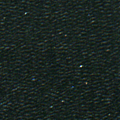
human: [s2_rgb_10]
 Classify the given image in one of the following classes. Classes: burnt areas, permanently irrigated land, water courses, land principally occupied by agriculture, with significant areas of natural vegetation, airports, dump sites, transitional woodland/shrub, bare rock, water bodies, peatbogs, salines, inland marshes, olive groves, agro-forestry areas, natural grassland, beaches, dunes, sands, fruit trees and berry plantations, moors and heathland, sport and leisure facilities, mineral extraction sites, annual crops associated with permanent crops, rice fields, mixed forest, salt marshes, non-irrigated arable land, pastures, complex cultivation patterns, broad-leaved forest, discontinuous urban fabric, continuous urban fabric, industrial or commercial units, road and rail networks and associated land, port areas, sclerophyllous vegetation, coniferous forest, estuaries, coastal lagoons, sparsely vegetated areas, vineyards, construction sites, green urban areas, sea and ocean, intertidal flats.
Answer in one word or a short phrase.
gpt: sea and ocean